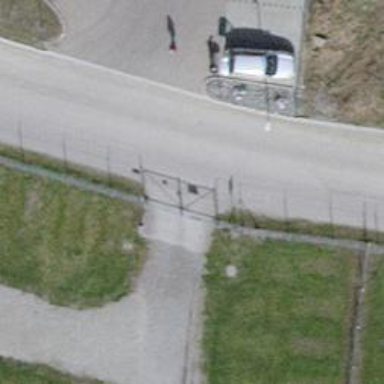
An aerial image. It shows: Gate.